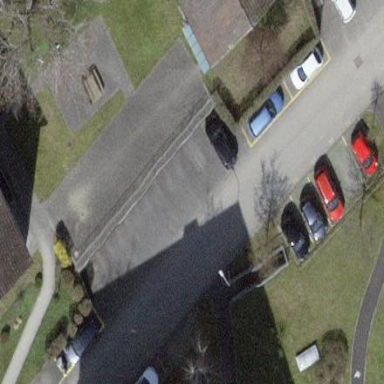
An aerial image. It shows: Group of garages.